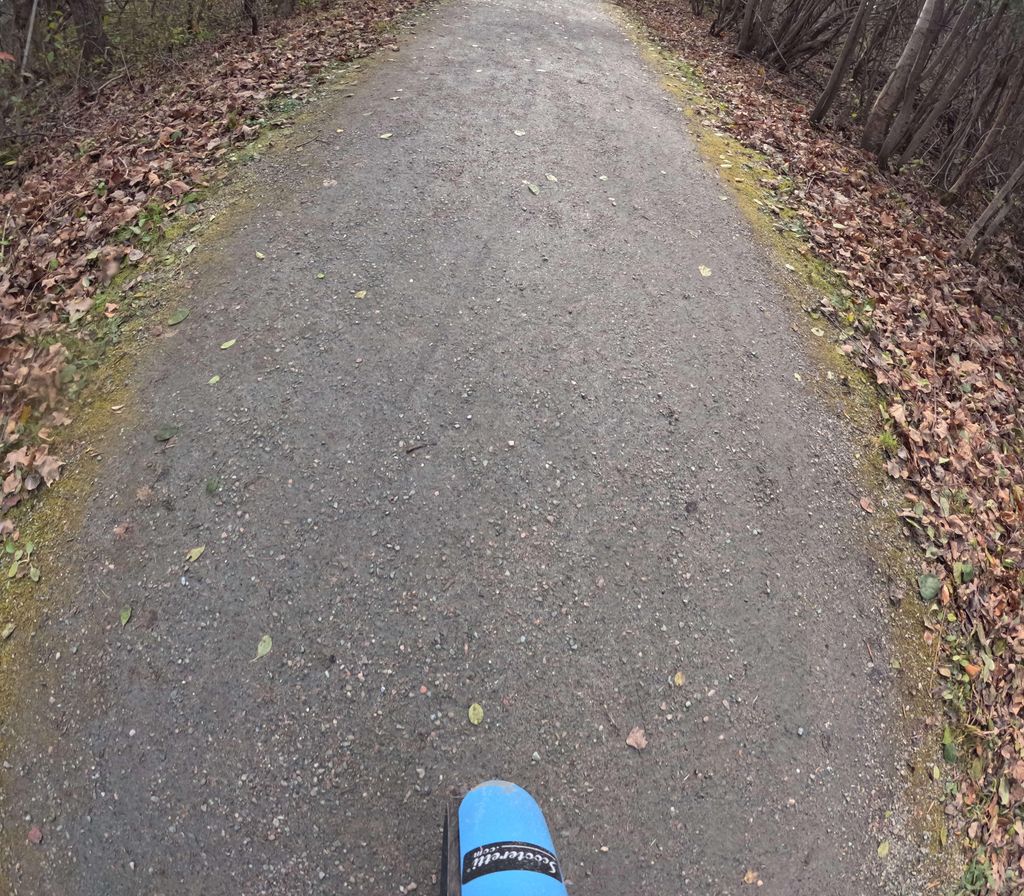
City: ottawa-gatineau